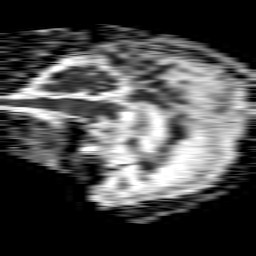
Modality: ADC
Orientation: sagittal
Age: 86
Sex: male
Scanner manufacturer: philips
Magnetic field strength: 1.5 T
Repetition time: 4.6 s
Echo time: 0.09059 s